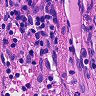
Metastatic tissue present: no